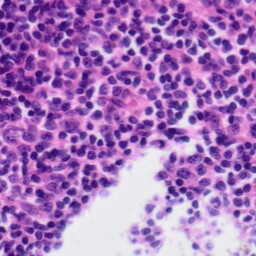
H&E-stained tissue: Tonsil